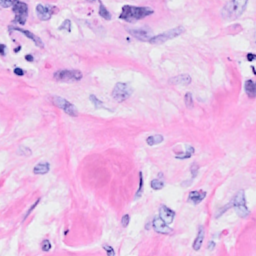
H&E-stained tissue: Breast